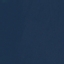
Land use / land cover: SeaLake